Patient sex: M
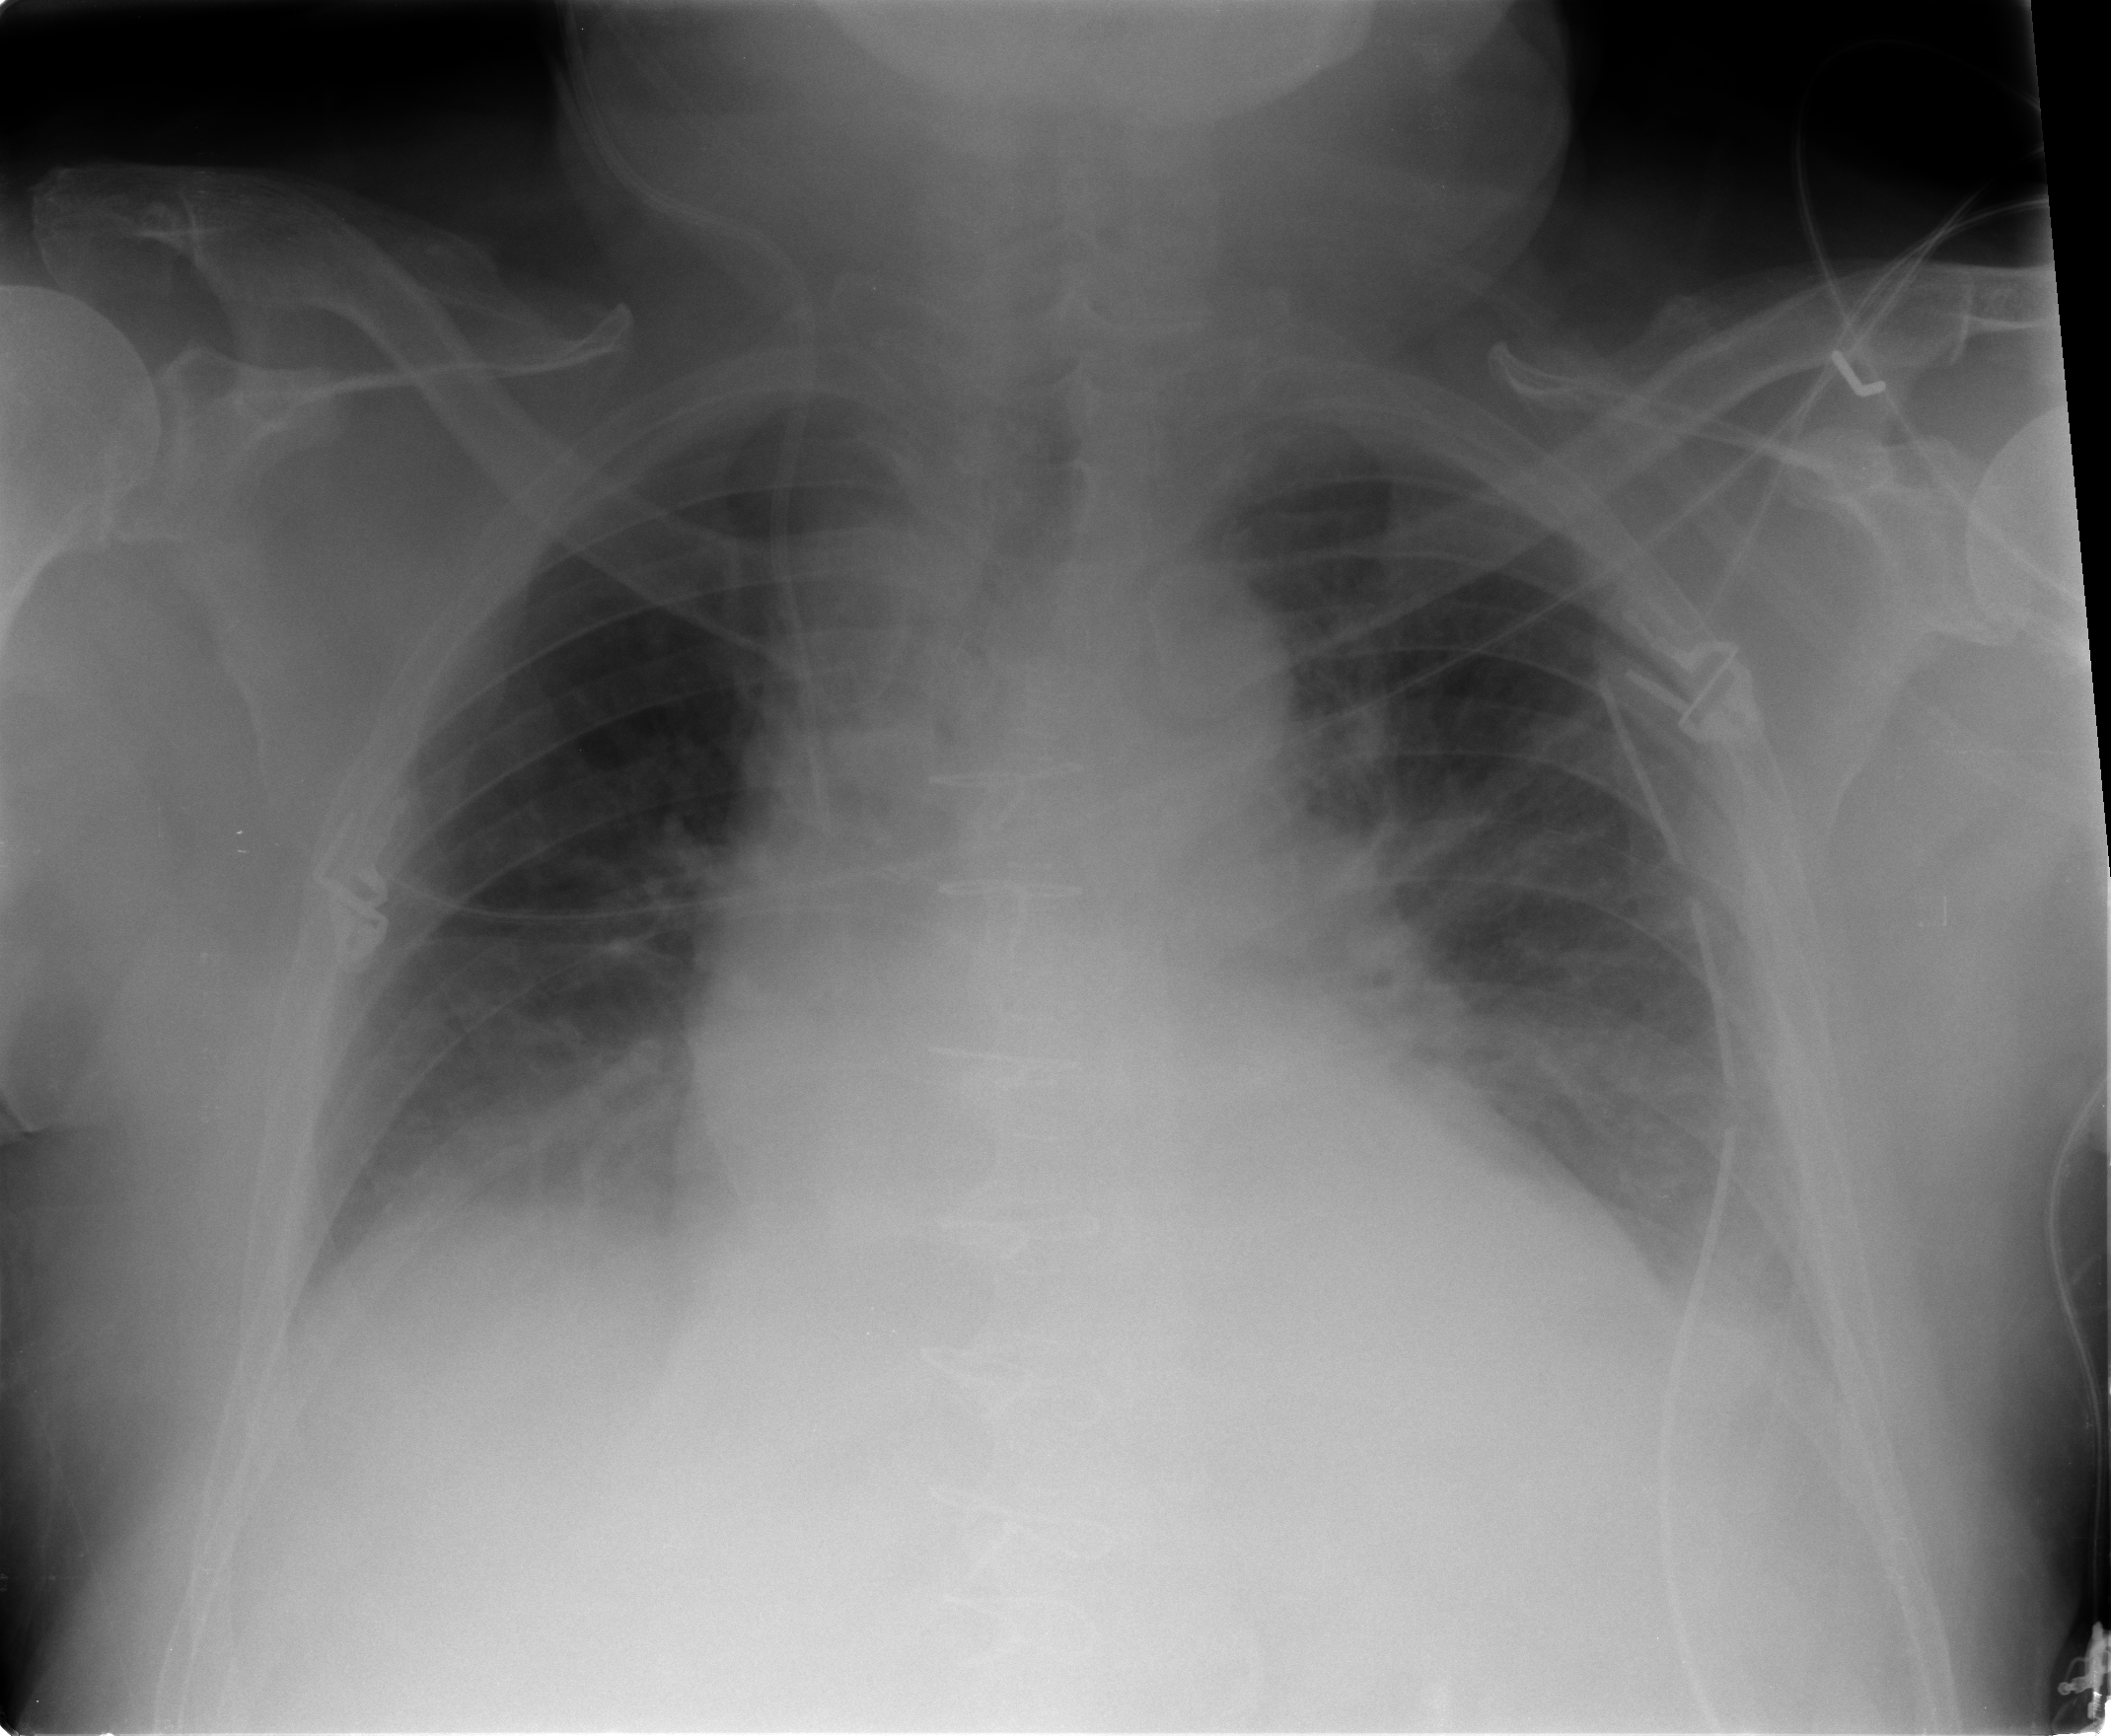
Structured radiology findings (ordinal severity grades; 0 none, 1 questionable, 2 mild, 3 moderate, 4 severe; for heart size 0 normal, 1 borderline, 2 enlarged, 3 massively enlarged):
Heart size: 2
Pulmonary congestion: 1
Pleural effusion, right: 2
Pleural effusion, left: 1
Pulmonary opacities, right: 0
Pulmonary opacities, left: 0
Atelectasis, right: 2
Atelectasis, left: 2